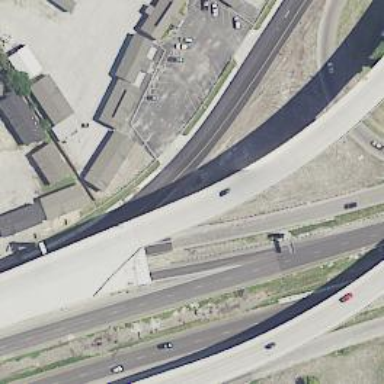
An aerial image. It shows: Secondary link road.